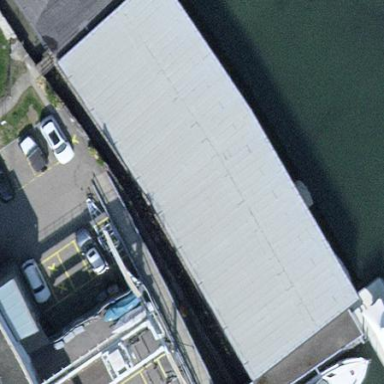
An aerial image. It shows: Boathouse building.